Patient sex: M
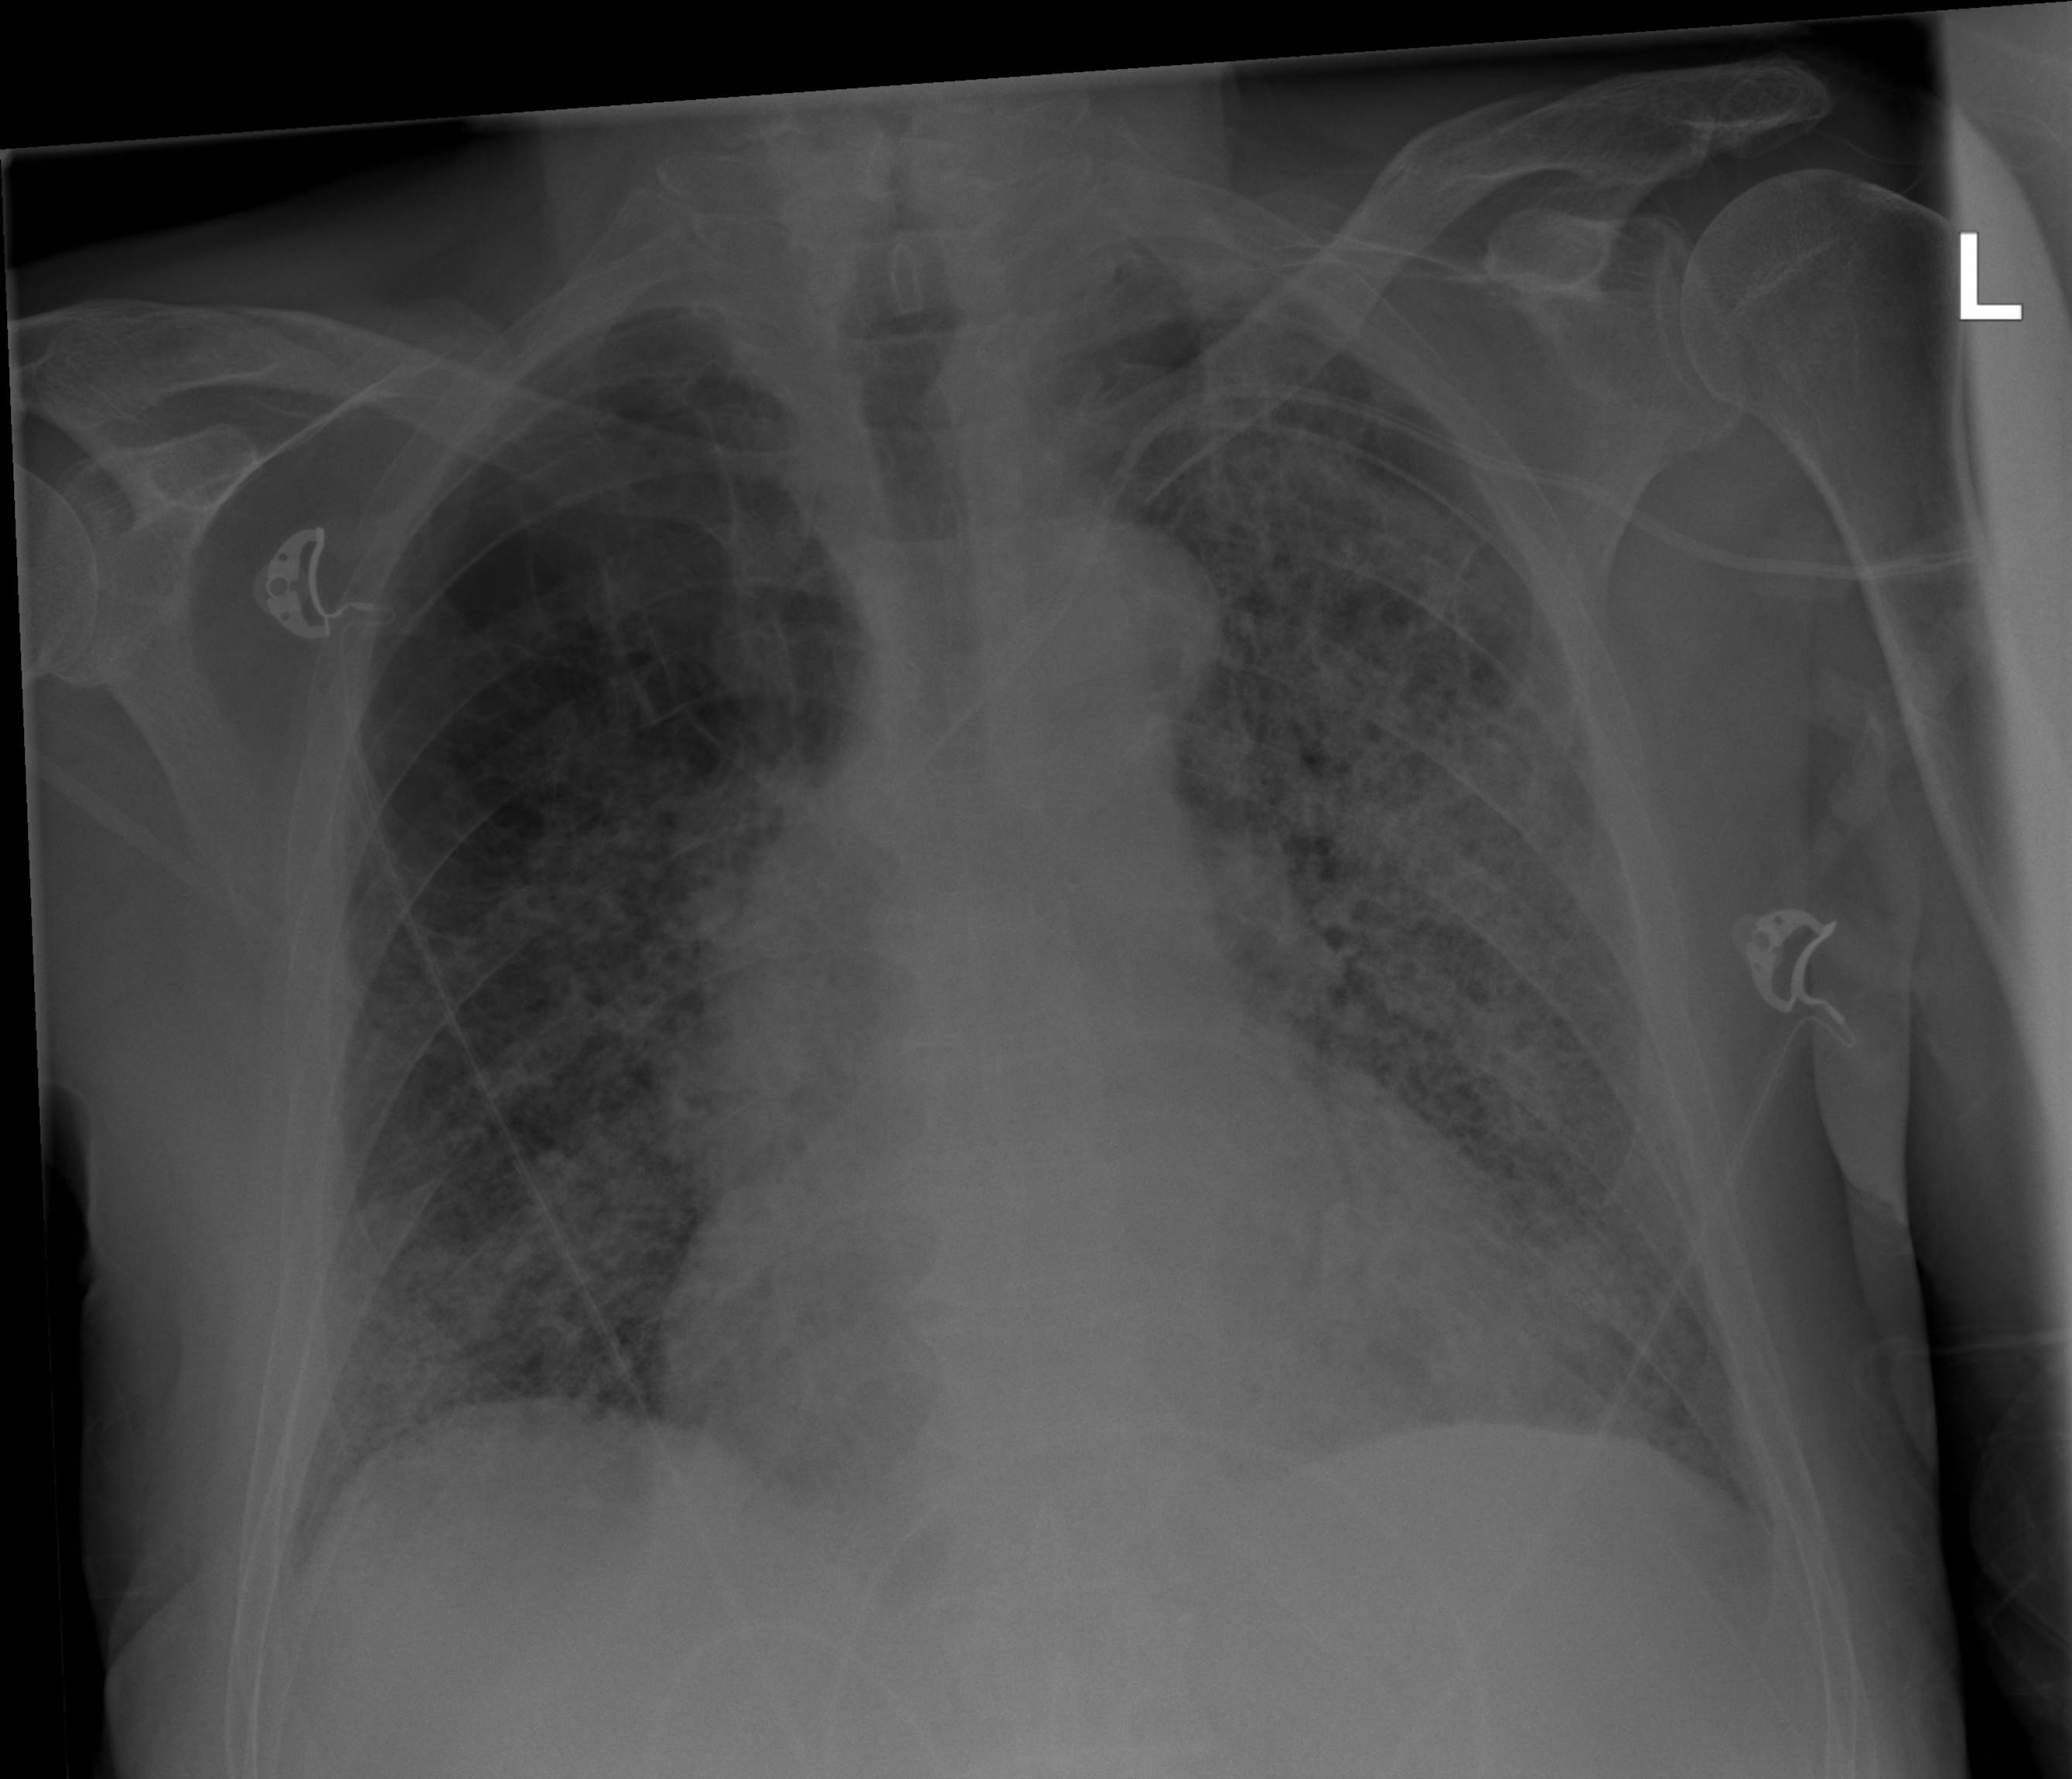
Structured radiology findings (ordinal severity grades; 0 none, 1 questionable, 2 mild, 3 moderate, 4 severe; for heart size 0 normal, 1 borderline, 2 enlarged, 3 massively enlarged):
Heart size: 2
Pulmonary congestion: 3
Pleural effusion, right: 2
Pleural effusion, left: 2
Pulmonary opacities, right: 3
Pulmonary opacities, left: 4
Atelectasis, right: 3
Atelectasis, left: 3